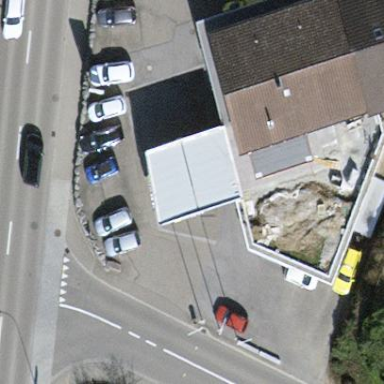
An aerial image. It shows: Fuel amenity located on the roof of building.